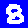
Digit: 8